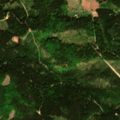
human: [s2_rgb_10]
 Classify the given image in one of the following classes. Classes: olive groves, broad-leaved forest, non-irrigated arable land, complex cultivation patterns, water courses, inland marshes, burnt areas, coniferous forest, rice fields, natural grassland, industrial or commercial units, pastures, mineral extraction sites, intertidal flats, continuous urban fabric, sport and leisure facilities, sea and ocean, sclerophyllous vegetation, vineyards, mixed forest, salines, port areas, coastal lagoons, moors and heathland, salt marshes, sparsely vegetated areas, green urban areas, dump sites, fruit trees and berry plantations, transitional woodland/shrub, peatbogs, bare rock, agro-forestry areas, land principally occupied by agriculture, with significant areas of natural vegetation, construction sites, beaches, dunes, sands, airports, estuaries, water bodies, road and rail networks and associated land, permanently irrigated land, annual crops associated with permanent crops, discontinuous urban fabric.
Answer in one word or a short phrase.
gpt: coniferous forest, mixed forest, transitional woodland/shrub